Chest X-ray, AP view. Patient: 57 years old, sex M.
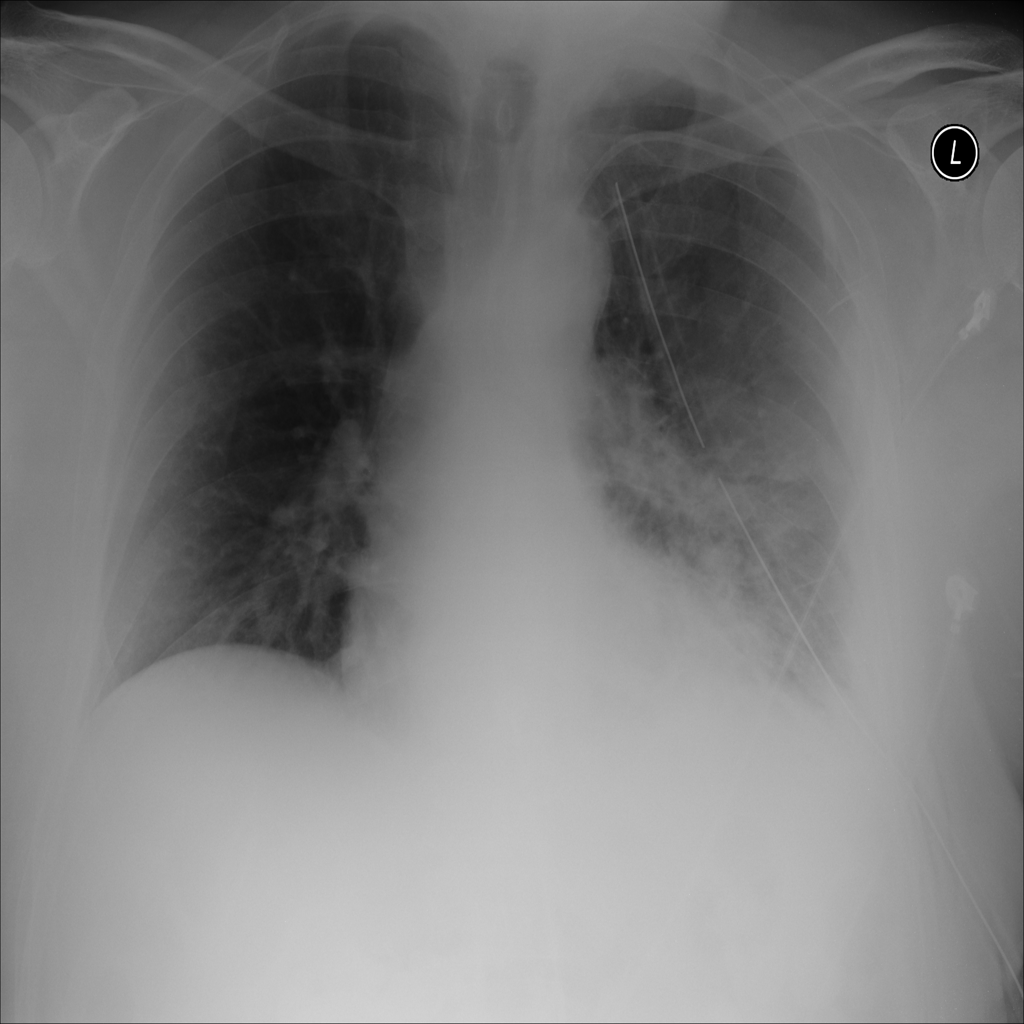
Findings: Pleural_Thickening